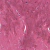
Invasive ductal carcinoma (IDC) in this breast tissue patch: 0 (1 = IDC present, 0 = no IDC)